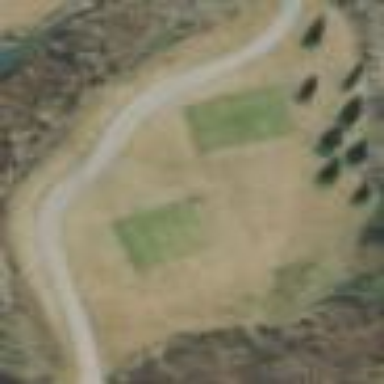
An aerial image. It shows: Golf rough area.